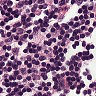
Metastatic tissue present: no